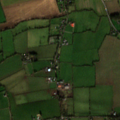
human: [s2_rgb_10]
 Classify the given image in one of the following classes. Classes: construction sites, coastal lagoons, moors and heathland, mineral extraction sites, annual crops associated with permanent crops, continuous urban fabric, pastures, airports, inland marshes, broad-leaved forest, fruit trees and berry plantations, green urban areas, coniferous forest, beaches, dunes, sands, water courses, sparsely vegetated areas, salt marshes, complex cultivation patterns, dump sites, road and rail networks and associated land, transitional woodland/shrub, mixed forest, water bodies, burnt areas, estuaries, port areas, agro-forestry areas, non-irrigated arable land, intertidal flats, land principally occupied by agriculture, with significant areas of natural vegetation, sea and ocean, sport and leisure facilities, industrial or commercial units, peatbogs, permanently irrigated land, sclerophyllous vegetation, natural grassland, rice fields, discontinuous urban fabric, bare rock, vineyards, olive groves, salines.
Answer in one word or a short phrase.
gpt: discontinuous urban fabric, non-irrigated arable land, pastures